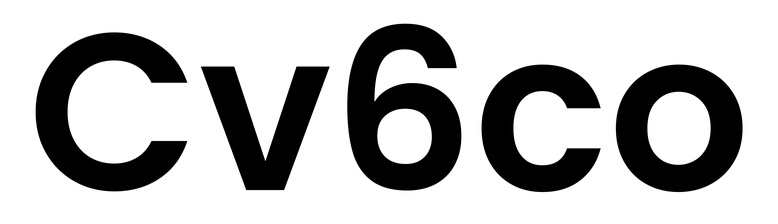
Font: Poppins-SemiBold